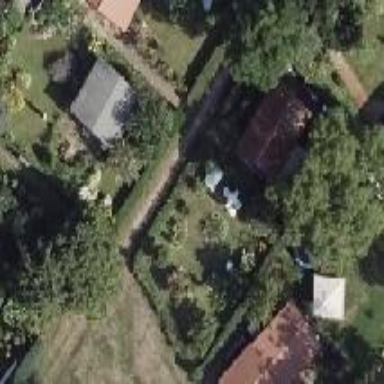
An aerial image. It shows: Plot in the allotments.